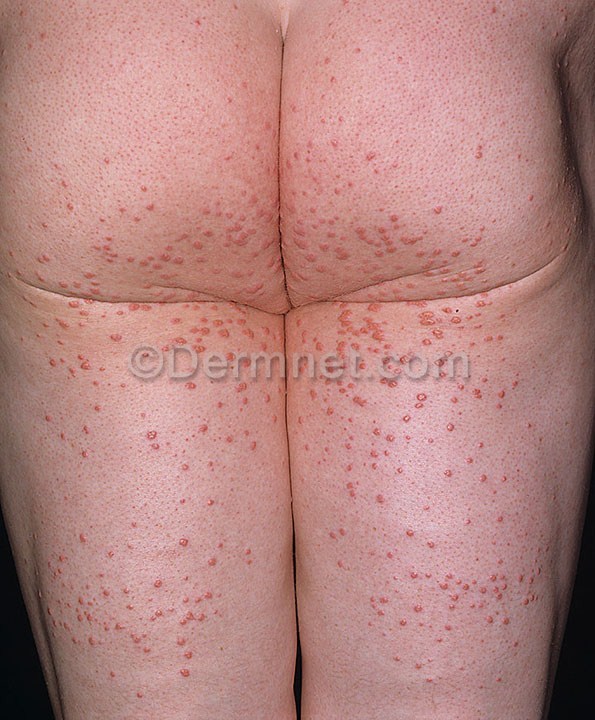
Disease: Systemic Disease